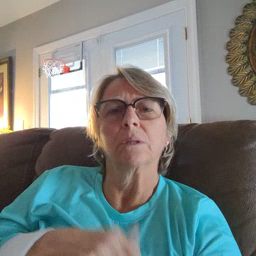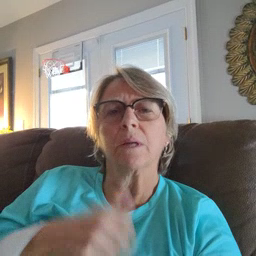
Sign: close